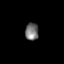
Tissue: lung
Cell type: Endothelial cells
Senescence score: 0.5668
Nuclear area (px): 224
Mean DAPI intensity: 117.759